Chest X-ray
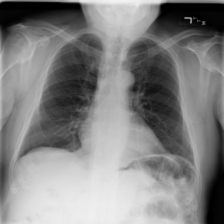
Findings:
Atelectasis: negative
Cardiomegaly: negative
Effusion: negative
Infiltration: negative
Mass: negative
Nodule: negative
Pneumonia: negative
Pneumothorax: negative
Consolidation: negative
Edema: negative
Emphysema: negative
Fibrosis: negative
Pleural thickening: negative
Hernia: negative